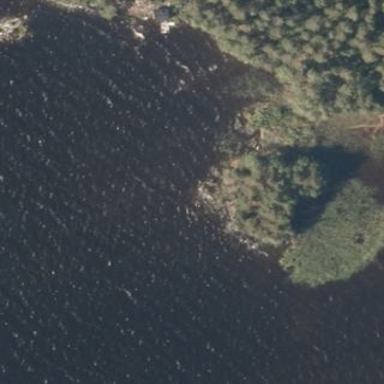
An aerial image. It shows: Image showing island.